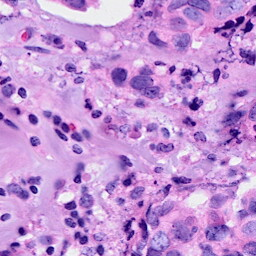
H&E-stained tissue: Breast